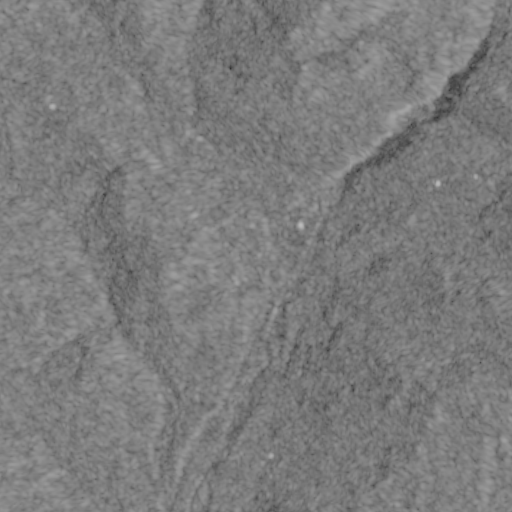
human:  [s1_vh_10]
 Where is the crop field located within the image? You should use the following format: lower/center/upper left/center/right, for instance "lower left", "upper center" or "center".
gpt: The crop field is located in the upper of the image.
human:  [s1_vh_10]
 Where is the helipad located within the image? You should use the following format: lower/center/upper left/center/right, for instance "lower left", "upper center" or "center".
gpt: The helipad is located in the center of the image.
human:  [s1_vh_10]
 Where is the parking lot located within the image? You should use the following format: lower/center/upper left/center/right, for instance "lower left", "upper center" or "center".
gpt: The parking lot is located in the center of the image.
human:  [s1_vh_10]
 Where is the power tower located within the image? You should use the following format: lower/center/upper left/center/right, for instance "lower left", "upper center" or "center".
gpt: The power tower is located in the upper left of the image.
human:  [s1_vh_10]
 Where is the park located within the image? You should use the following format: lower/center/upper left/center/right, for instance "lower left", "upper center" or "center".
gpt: There is no park in the image.

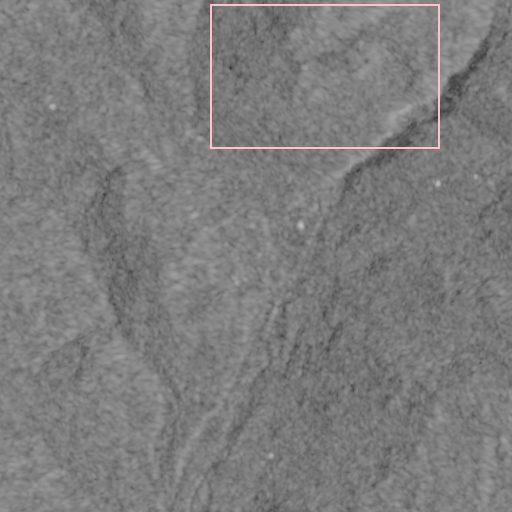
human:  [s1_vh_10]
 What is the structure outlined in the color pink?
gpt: The structure outlined in pink is a crop field.
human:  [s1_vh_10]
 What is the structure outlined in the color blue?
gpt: There is no blue outline.